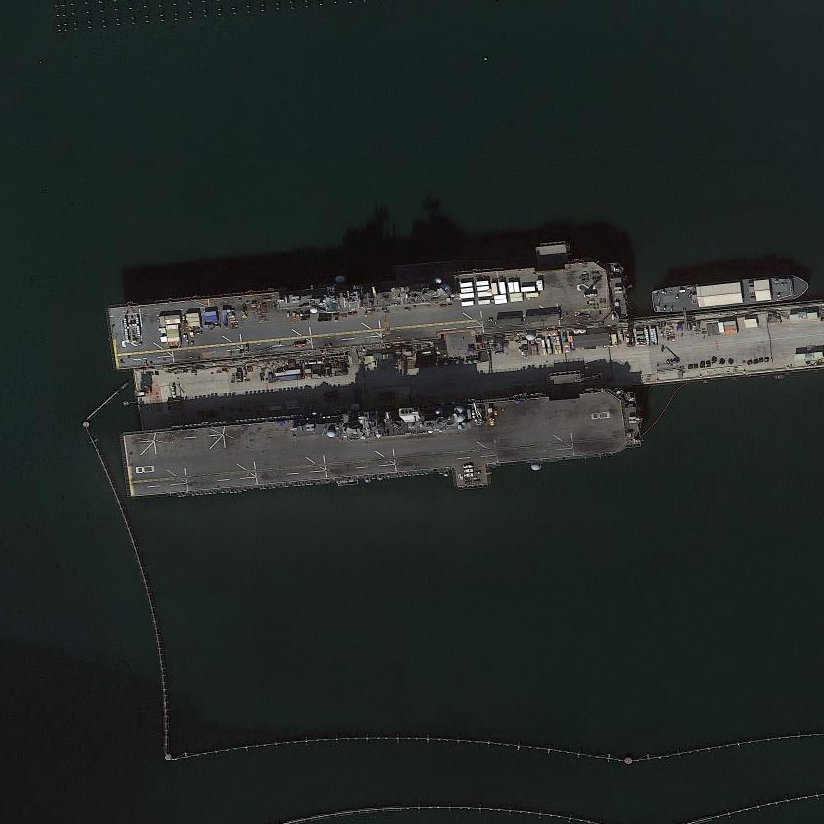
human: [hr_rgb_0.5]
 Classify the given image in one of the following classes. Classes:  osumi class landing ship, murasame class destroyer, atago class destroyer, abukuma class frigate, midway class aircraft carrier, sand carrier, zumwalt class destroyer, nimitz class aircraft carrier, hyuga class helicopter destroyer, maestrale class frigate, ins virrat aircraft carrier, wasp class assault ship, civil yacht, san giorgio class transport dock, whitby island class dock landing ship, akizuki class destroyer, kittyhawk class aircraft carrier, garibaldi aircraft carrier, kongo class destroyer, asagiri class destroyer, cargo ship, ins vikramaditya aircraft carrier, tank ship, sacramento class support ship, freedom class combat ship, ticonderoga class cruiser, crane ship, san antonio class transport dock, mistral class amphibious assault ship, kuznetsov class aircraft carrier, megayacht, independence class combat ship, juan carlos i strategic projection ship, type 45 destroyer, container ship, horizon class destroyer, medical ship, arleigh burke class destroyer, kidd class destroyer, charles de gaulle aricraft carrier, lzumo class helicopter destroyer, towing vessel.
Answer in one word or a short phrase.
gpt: Wasp class assault ship